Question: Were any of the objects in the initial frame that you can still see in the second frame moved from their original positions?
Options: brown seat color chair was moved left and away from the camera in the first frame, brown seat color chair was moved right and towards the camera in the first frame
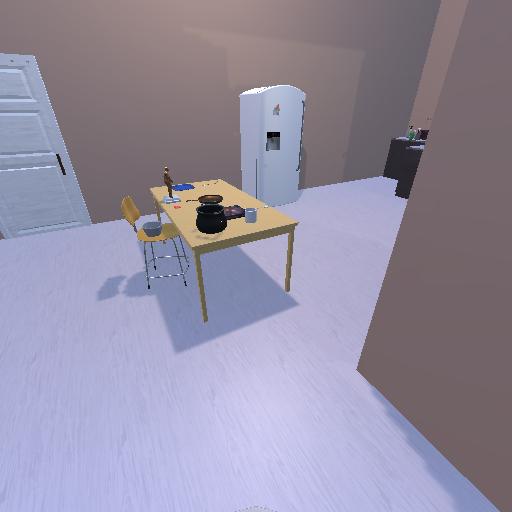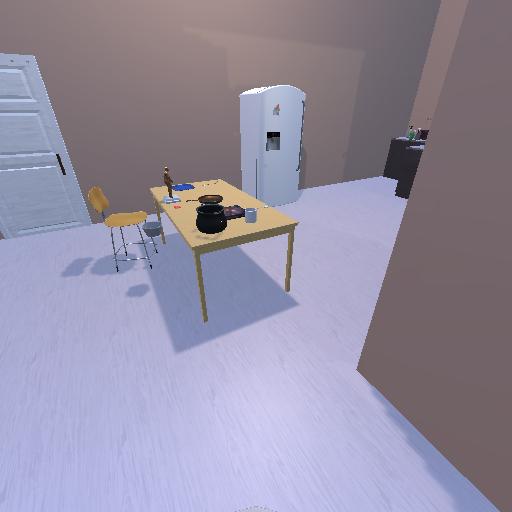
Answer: brown seat color chair was moved left and away from the camera in the first frame